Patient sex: F
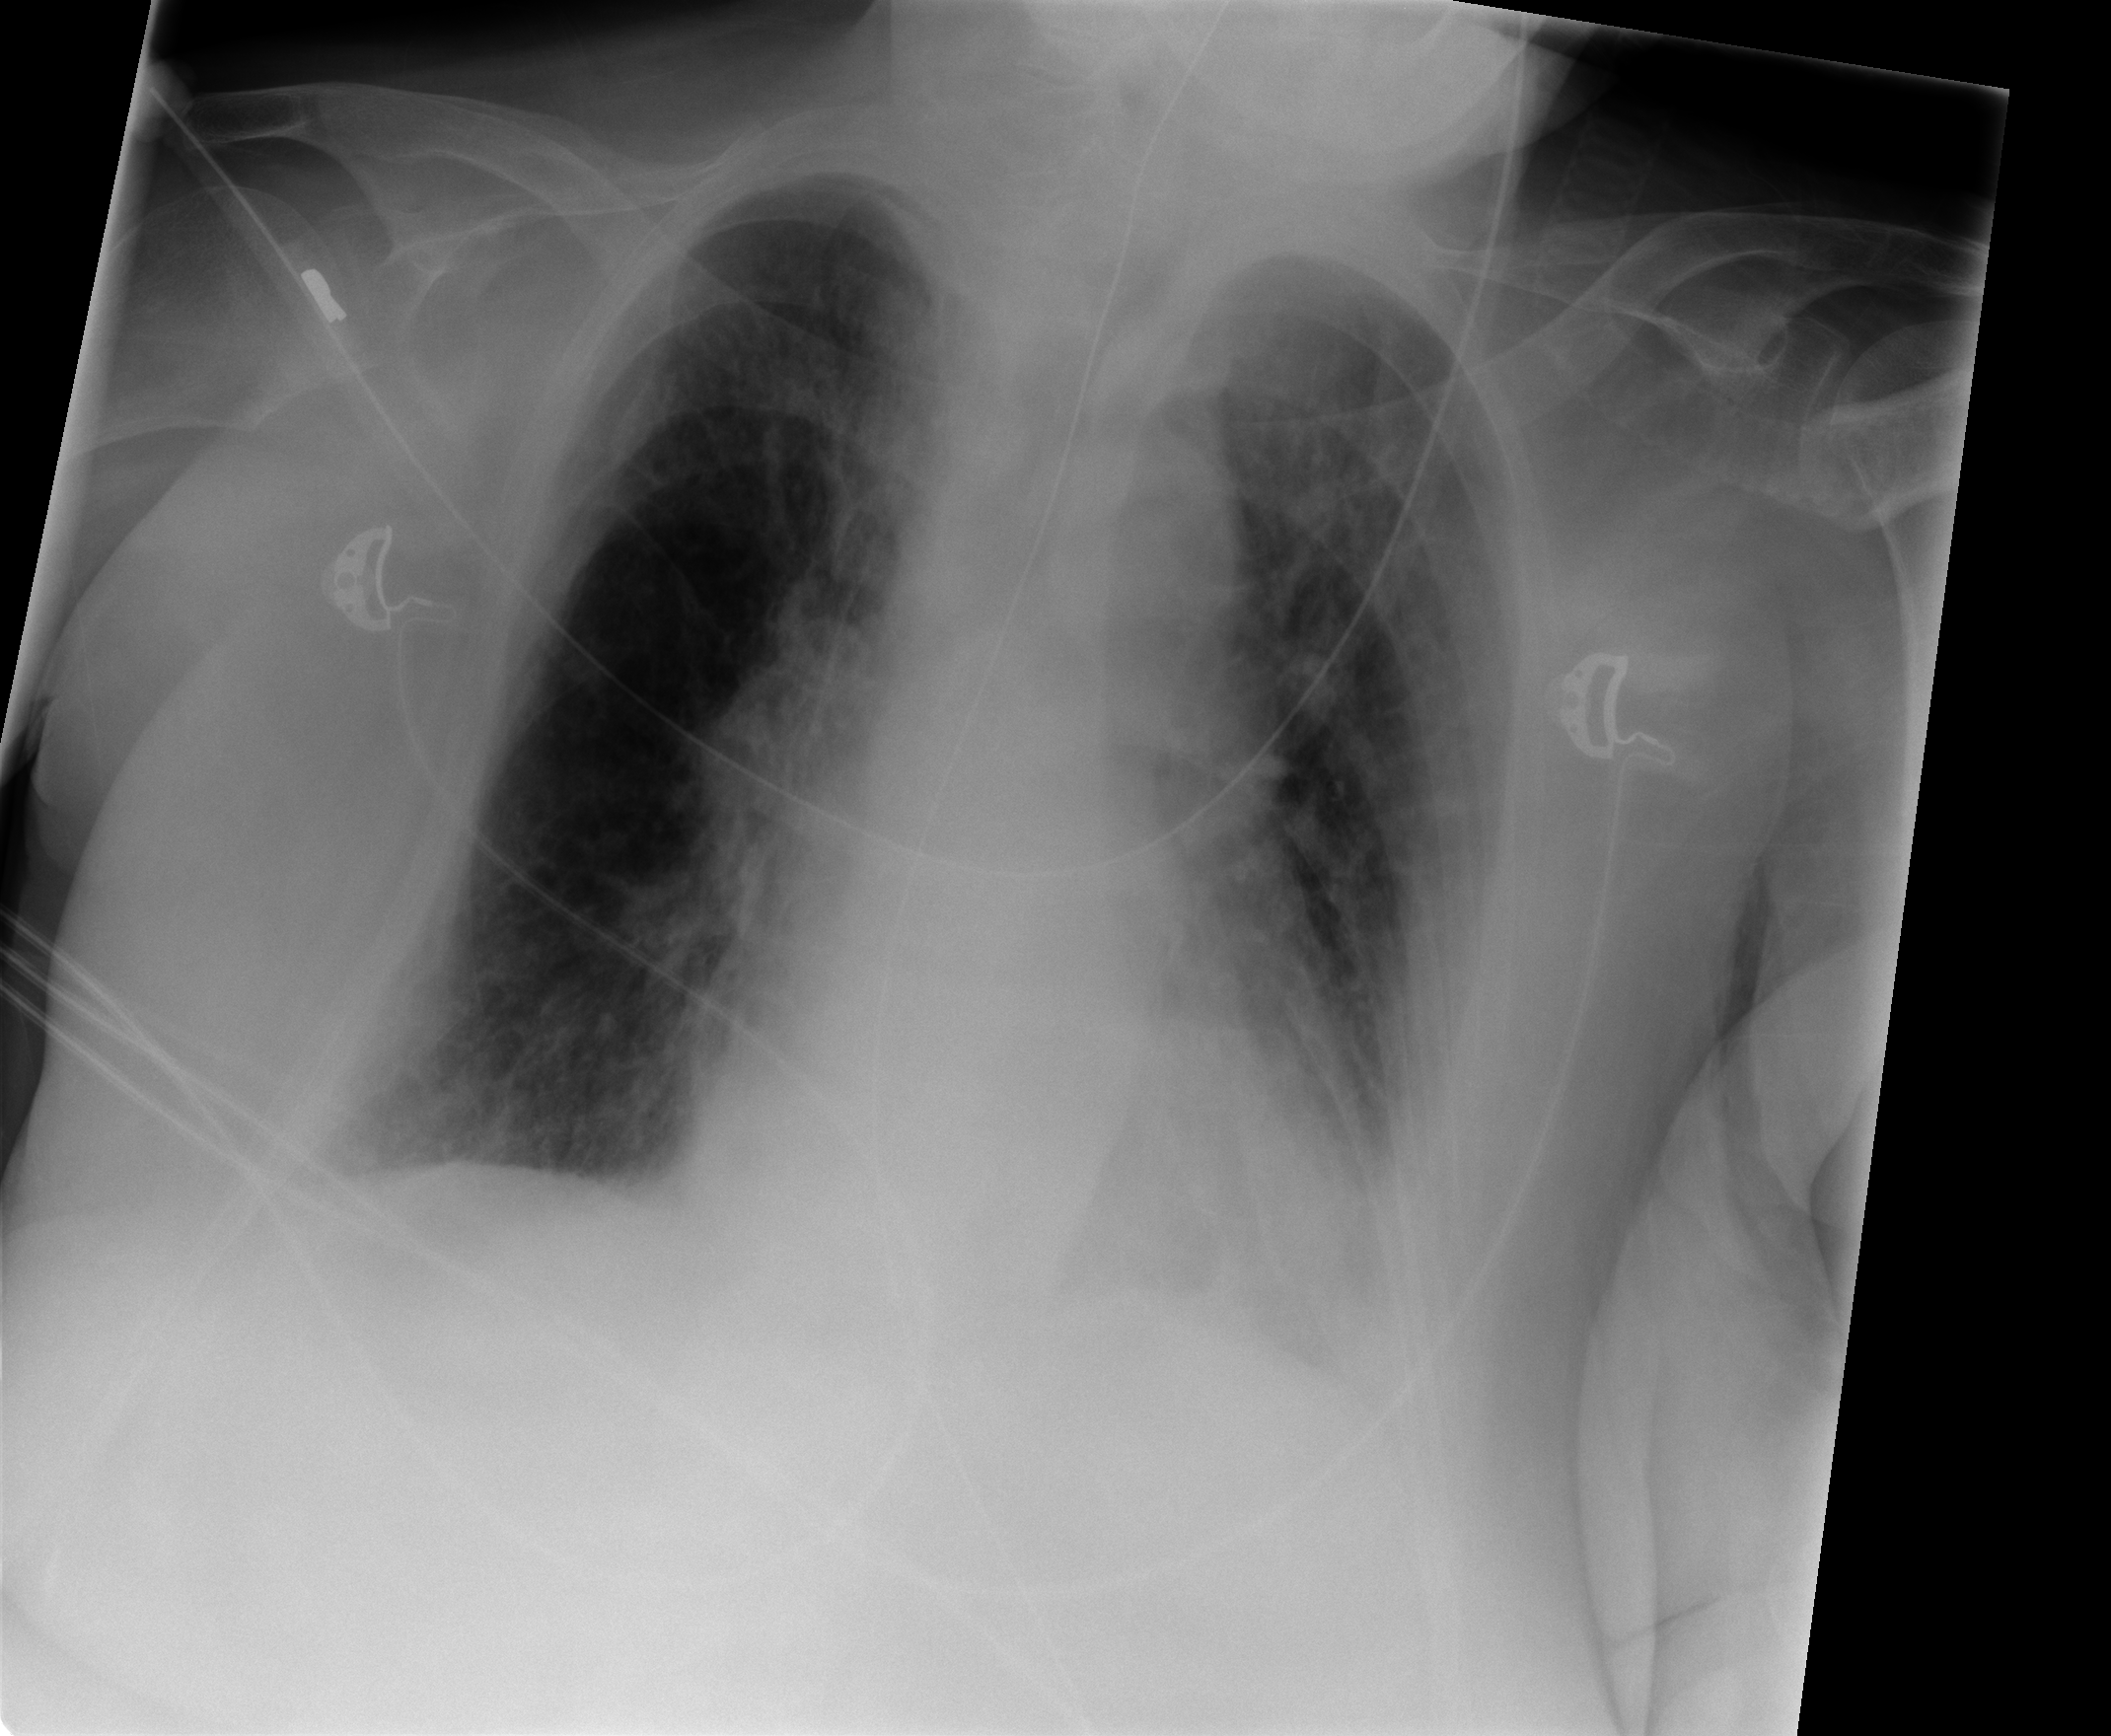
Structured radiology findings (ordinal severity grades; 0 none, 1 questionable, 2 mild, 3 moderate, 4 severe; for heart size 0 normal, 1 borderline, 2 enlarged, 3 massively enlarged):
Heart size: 2
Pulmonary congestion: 2
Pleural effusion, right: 1
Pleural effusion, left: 2
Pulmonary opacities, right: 0
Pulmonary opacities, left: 2
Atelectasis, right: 2
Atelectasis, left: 2